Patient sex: M
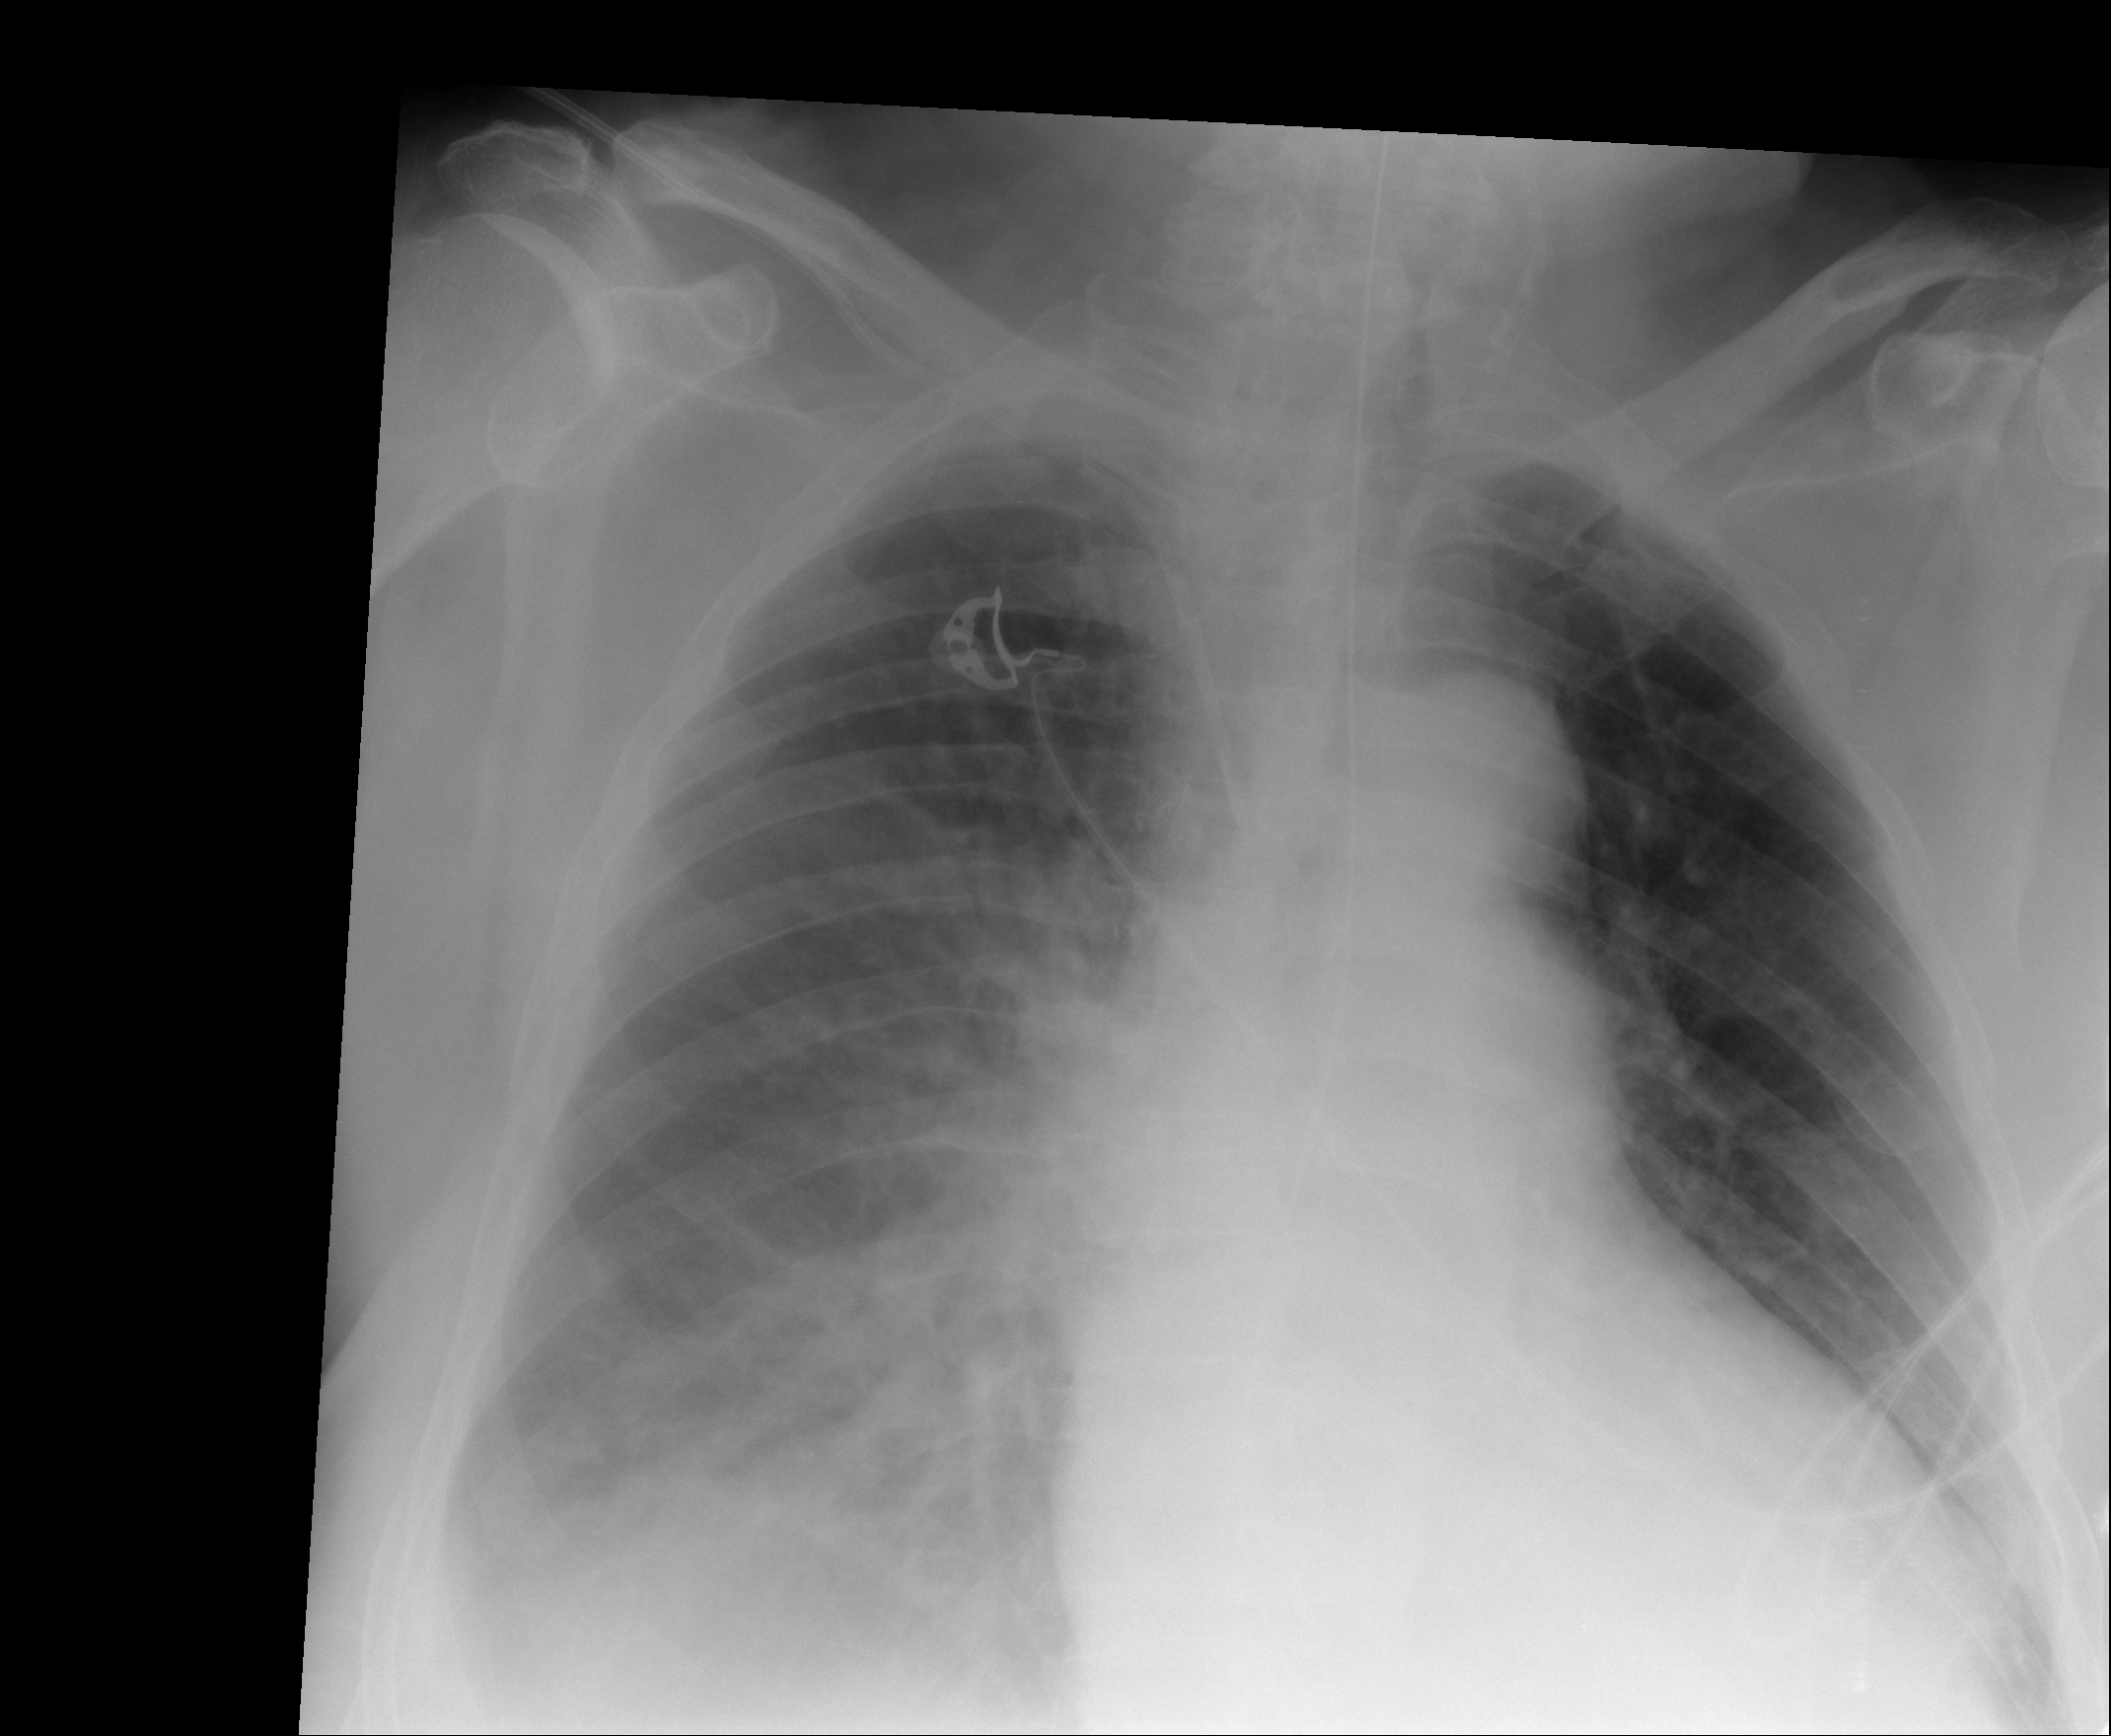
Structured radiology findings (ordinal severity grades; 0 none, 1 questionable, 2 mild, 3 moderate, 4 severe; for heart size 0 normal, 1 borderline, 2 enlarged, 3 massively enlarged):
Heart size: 2
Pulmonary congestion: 2
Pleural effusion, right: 2
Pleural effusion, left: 1
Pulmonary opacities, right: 2
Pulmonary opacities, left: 0
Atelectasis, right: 2
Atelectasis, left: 2